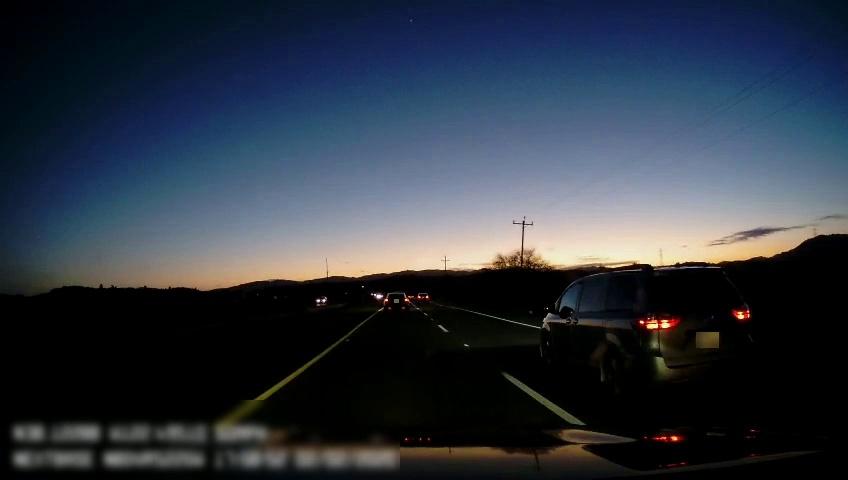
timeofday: Dusk/Dawn/Twilight
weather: Sunny
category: Drivable Space
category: Vehicles | Car
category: Vehicles | SUV
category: Vehicles | SUV
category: Vehicles | SUV
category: Lanes | Current Lane
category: Lanes | Current Lane
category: Lanes | Current Lane